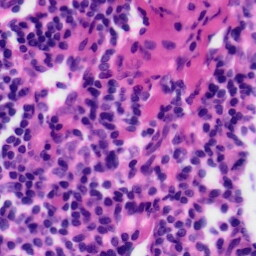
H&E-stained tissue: Tonsil